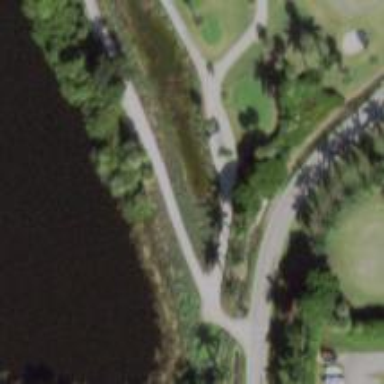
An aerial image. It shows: Service road used as golf cart path.